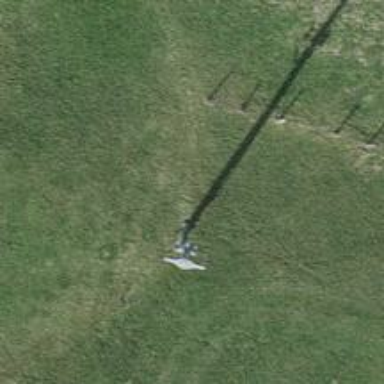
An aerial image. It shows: Minor power line.